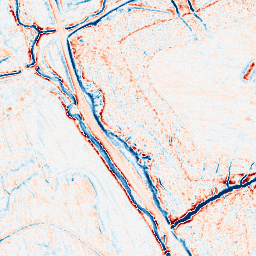
Category: edge_preserving
Decomposition family: anisotropic_diffusion
Decomposition parameters: iterations: 20
kappa: 10
gamma: 0.1
Upsampling method: quintic
Upsampling parameters: scale: 2
Upsampling scale: 2